Question: With RefTeX invokes 'reftex-citation' which first asks for type of label one wants to reference then asks one to select a reference from a list. The list is a list of labels in a document. For LaTeX figures the list includes the caption of each figure (the arguments of '\caption'). Whenever a document contains subcaptions done with '\subcaption' they are recognized and therefore not included in the list. Can RefTeX be made to recognize them such that they are put next to their respective labels in the list?
I guess a solution is to modify the variable <URL> by letting a regexp find '\subcaption'.
Here follows an example to make the problem clearer. Say that you have the following LaTeX document:
'''
\documentclass{article}
\usepackage{subcaption}
\begin{document}
\begin{figure}
\begin{minipage}{.5\linewidth}
\subcaption{A subfigure}\label{fig:1a}
\end{minipage}
\caption{A figure}\label{fig:1}
\end{figure}
\end{document}
'''
If you do you will see something like the following:

Notice that the main figure's caption is shown but not the subfigure's caption.
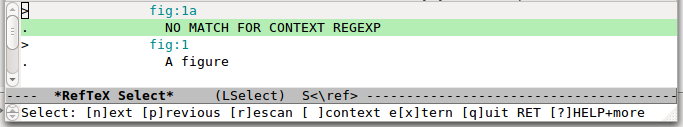
Answer: You can customize 'reftex-default-context-regexps' and change the regular expression of the caption entry from '\\(rot\)?caption\*?[[{]' to '\\(rot\|sub\)?caption\*?[[{]'.
I think you might have to restart emacs, or run '(reftex-set-dirty 'reftex-default-context-regexps reftex-default-context-regexps)', or something, so that AUCTeX will update the proper variables. It's supposed to do that automatically, but I've had some problems with it.
If you dislike Customize you can set it with the following code:
'''
(eval-after-load "reftex-vars"
'(progn (setcdr (assoc 'caption reftex-default-context-regexps)
"\\\(rot\|sub\)?caption\*?[[{]")))
'''